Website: macys
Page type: delivery-shipping
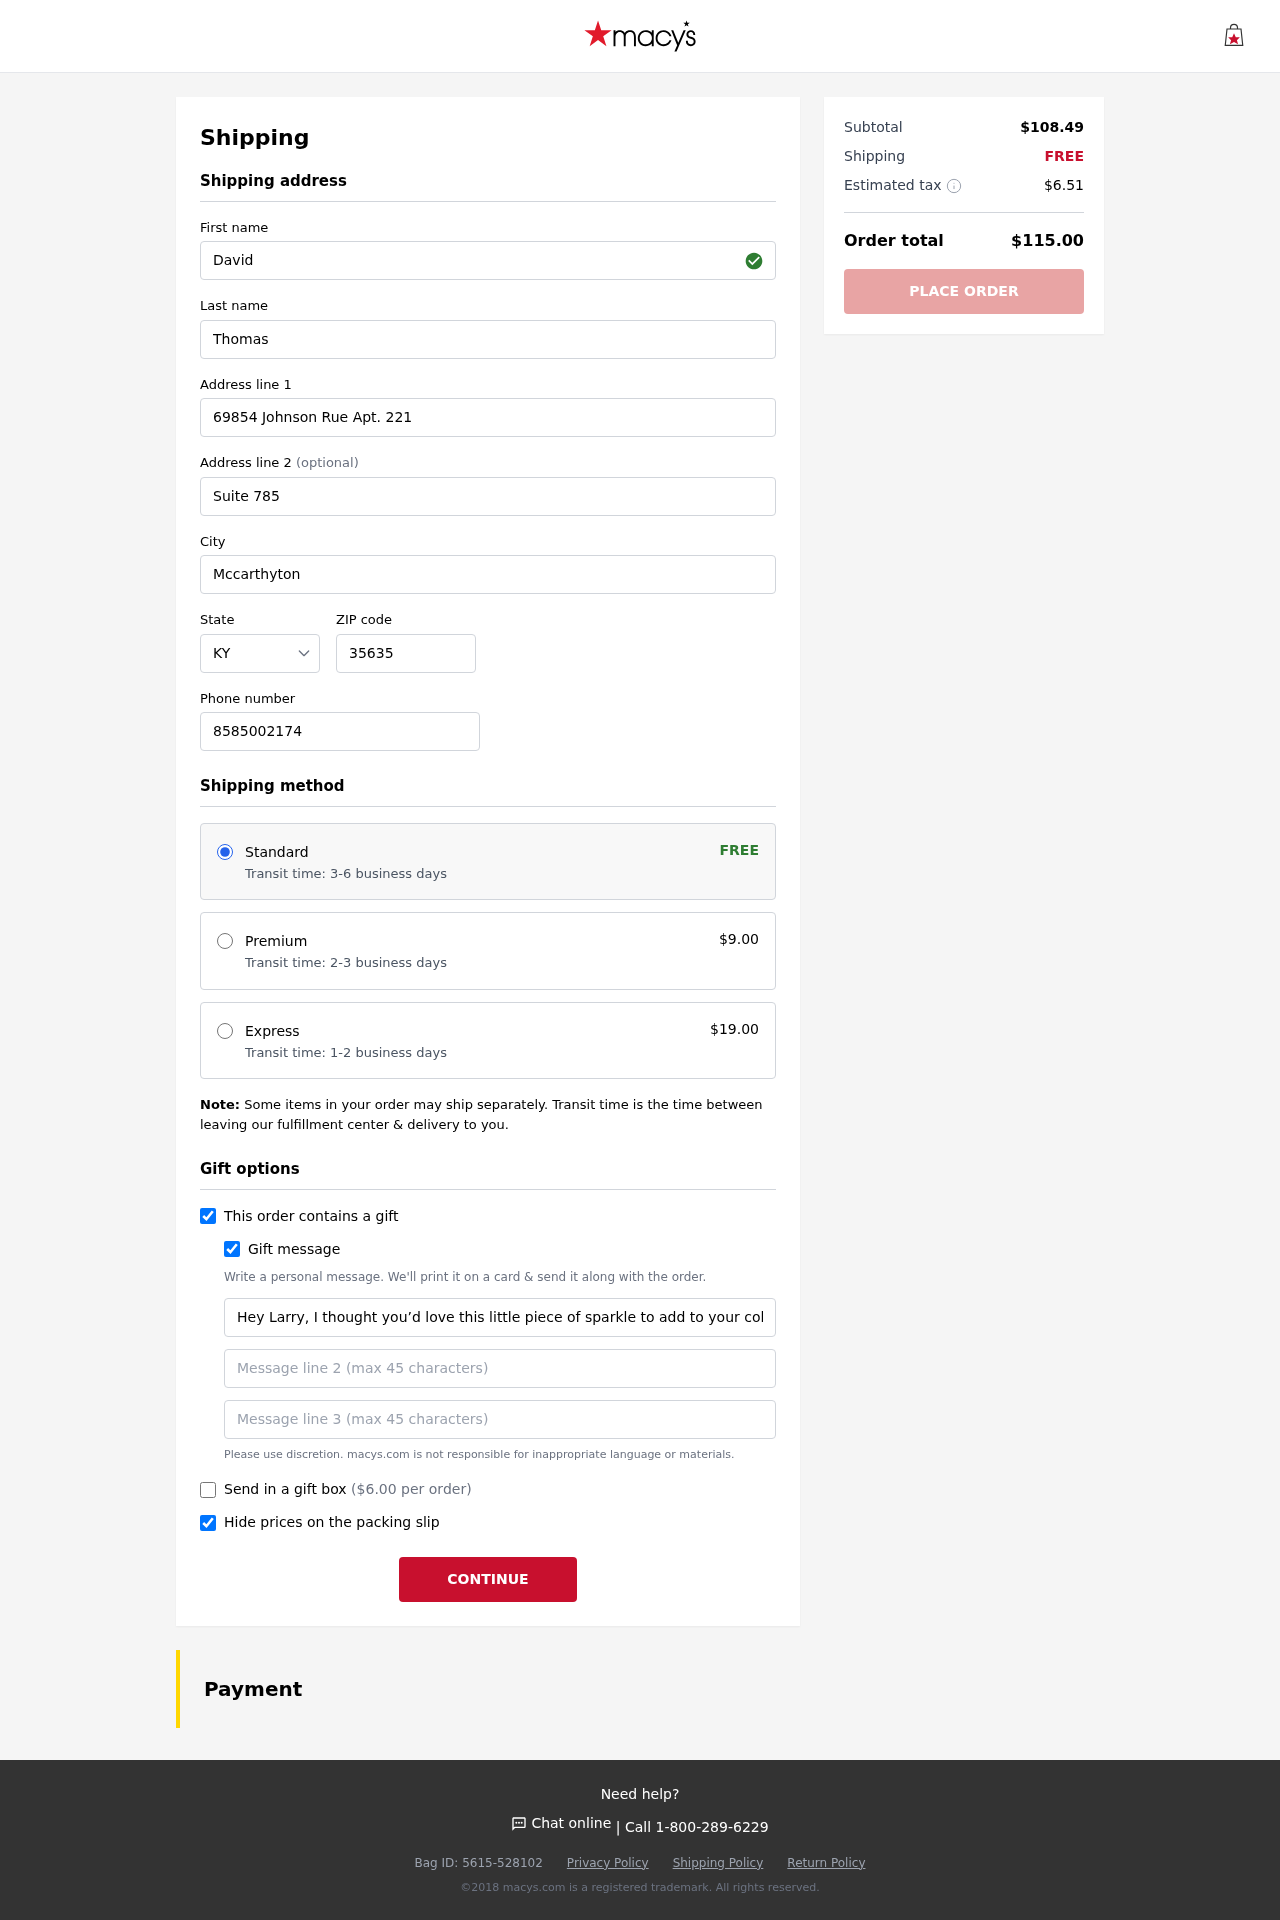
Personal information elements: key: PII_STATE_ABBR
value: KY
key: PII_FIRSTNAME
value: David
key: PII_LASTNAME
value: Thomas
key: PII_STREET
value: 69854 Johnson Rue Apt. 221
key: PII_STREET2
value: Suite 785
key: PII_CITY
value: Mccarthyton
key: PII_POSTCODE
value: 35635
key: PII_PHONE
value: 8585002174
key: PII_GIFT_MESSAGE
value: Hey Larry, I thought you’d love this little piece of sparkle to add to your collection. It's a perfect match for your style—just like you! Cheers to many more adventures together.  David
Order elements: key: ORDER_SHIPPING_STANDARD
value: Transit time: 3-6 business days
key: ORDER_SHIPPING_COST
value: FREE
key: ORDER_SHIPPING_PREMIUM
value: Transit time: 2-3 business days
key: ORDER_SHIPPING_PREMIUM_PRICE
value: $9.00
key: ORDER_SHIPPING_EXPRESS
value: Transit time: 1-2 business days
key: ORDER_SHIPPING_EXPRESS_PRICE
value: $19.00
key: ORDER_GIFT_BOX_PRICE
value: ($6.00 per order)
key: ORDER_SUBTOTAL
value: $108.49
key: ORDER_SHIPPING_COST2
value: FREE
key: ORDER_TAX
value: $6.51
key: ORDER_TOTAL
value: $115.00